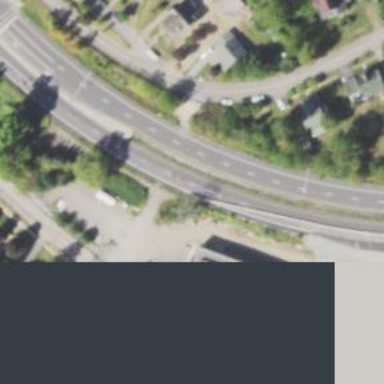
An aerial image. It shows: Asphalt road classified as primary highway with expressway characteristics.